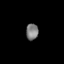
Tissue: lung
Cell type: Others
Senescence score: 0.2031
Nuclear area (px): 198
Mean DAPI intensity: 123.086